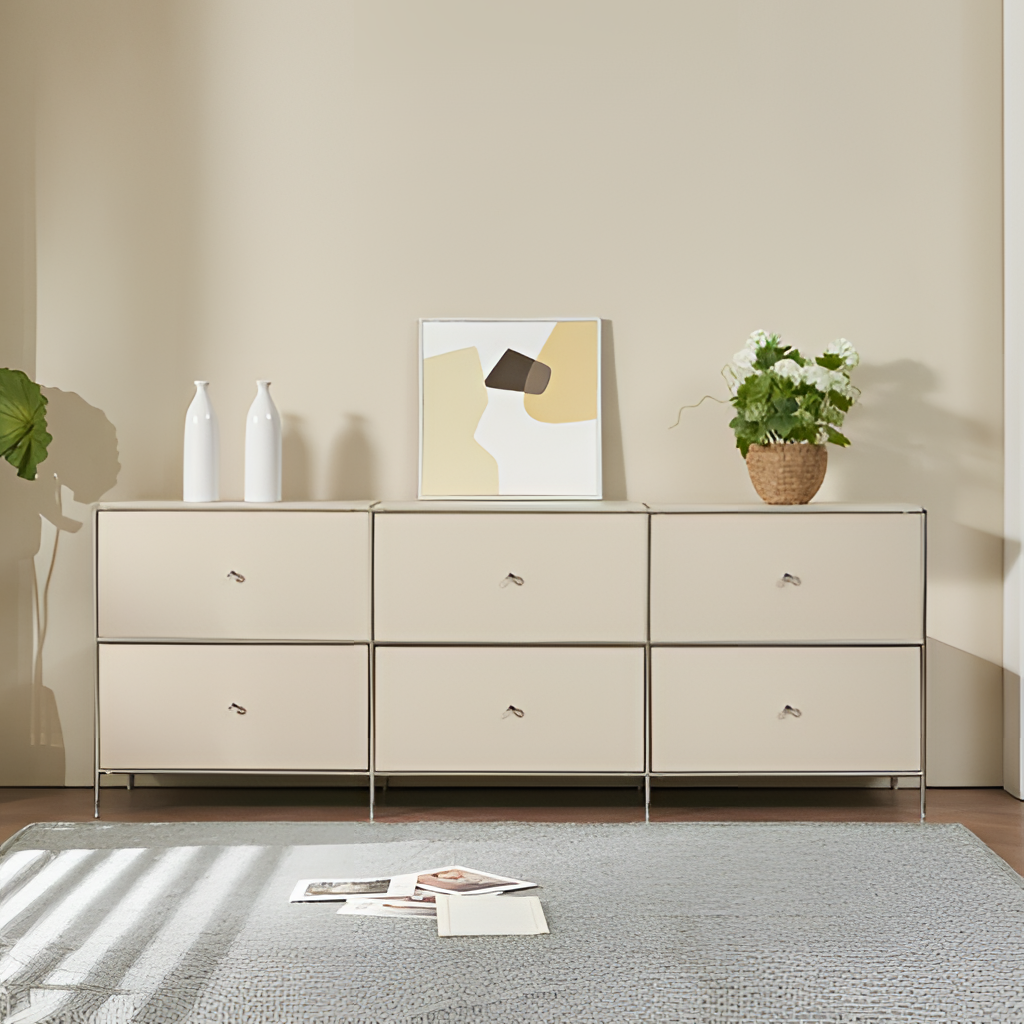
metal dresser, living room, minimalist, brown wood flooring, with plank pattern, paint wallpaper, with solid pattern